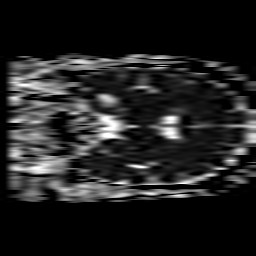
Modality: ADC
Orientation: coronal
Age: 78
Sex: female
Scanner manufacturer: philips
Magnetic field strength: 1.5 T
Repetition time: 4.801 s
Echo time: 0.07764 s